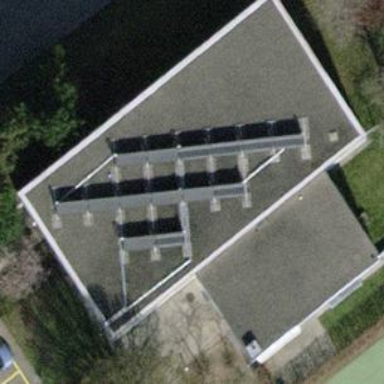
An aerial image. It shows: Building being used as sports hall.